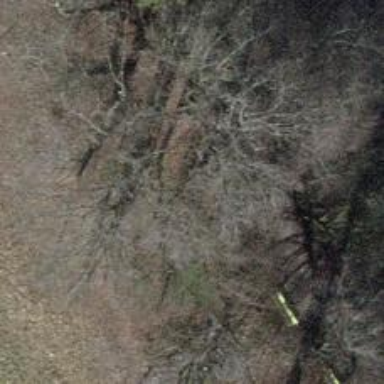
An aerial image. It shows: Bench.